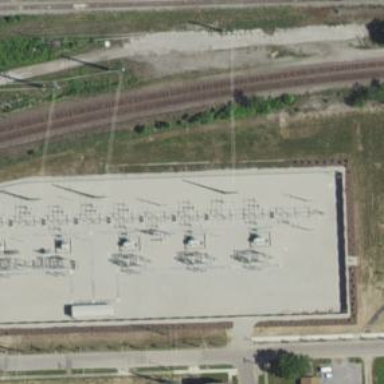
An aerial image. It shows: Substation enclosed by wall barrier.